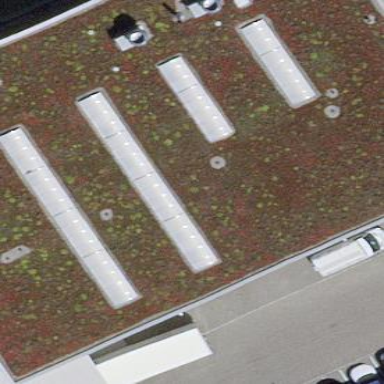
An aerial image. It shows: Industrial building with flat roof.